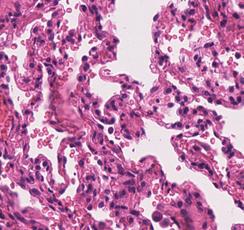
Tumor epithelial tissue: no
Tumor-associated stroma tissue: no
Normal tissue: yes